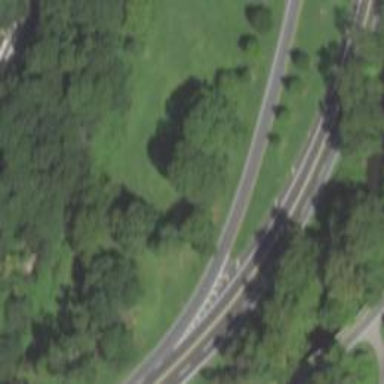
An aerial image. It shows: Trunk link highway.